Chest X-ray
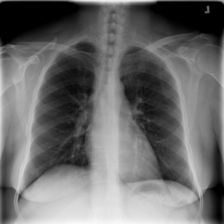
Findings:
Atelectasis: negative
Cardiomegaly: negative
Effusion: negative
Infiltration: negative
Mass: negative
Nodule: negative
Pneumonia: negative
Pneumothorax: negative
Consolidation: negative
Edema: negative
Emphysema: negative
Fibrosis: negative
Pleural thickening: negative
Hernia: negative